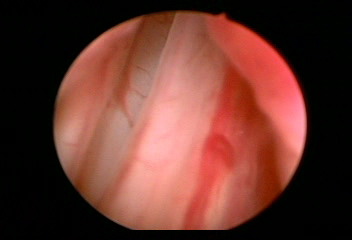
Modality: WLC
Class: Normal mucosa
Bladder cancer association: No